Question: I would like to ask you if you know any good text localization algorithms that would detect text candidates in an image (for my OCR project)
Essentially, after 'applying' this algorithm I would like to be able to get regions (bounding boxes) with character candidates, e.g.

I am trying to find something that I might use but even if I find something it's most likely in an extremely difficult paper with really high maths that needs to be applied. I have already encountered MSER (<URL>
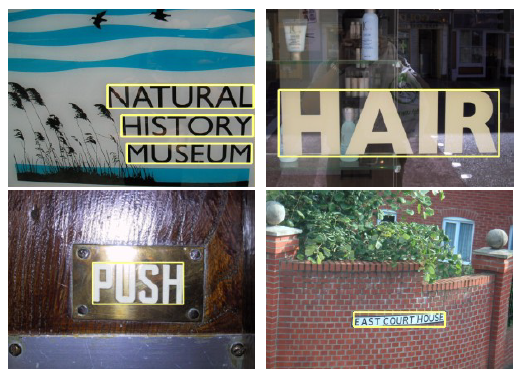
Answer: These may give you some pointers:
1. Algorithm to detect presence of text on image
2. https://stackoverflow.com/questions/850717/what-are-some-popular-ocr-algorithms?rq=1
3. What are good algorithms for vehicle license plate detection?